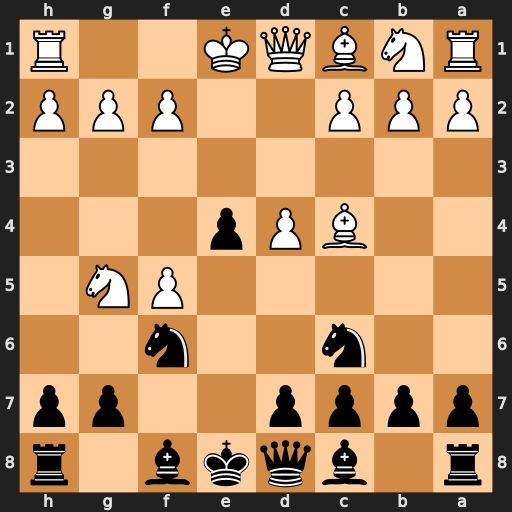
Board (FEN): r1bqkb1r/pppp2pp/2n2n2/5PN1/2BPp3/8/PPP2PPP/RNBQK2R
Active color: b
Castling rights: KQkq
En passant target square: -
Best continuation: d5